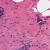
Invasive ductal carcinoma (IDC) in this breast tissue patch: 0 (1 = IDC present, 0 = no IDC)